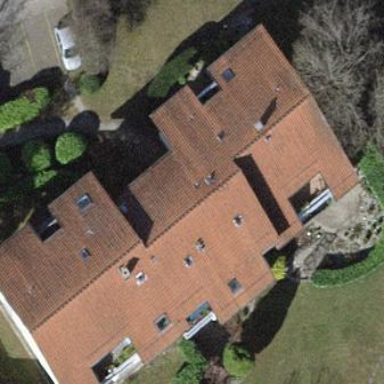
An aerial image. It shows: Building with tile roof.